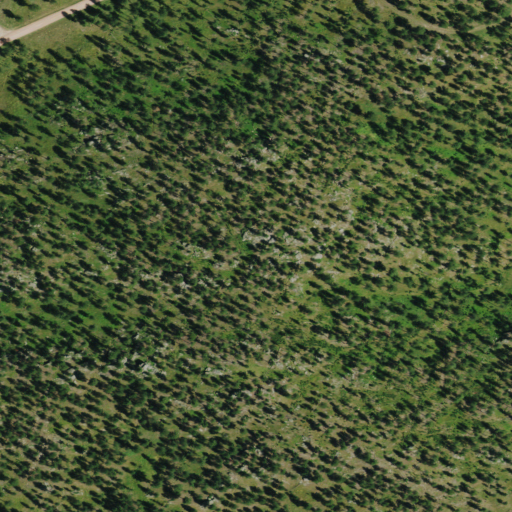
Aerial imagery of mountain in South Dakota named Mile-high Hill containing evergreen forest and grassland